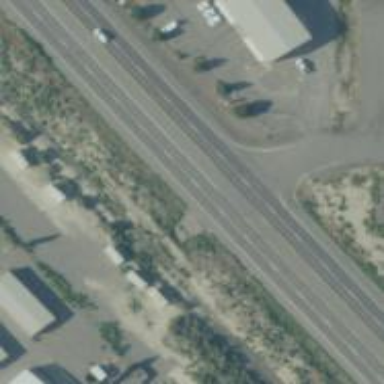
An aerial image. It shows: Asphalt road designated as trunk highway.